Question: I am pretty new in Laravel and need write a simple backend API.
I am doing smething wrong and I dont know what, because I get some of data from Suppliers table and empty array .
I am trying to get all data from two related tables - PAYMENTS and SUPPLIERS.
It's a one to many relation SUPPLIERS_ID in PAYMENTS table is connected with ID in SUPPLIERS. Here I give You a graphic representation:

Here's my code:
'''
<?php
namespace App;
use Illuminate\Database\Eloquent\Model;
class Suppliers extends Model
{
public function payments()
{
return $this->hasMany('App\Payments');
}
}
'''
'''
<?php
namespace App;
use Illuminate\Database\Eloquent\Model;
class Payments extends Model
{
public function suppliers()
{
return $this->hasOne('App\Suppliers');
}
}
'''
'''
use App\Payments;
use App\Suppliers;
use Illuminate\Http\Request;
use Illuminate\Http\Response;
class PaymentsController extends Controller
{
public function index()
{
$payments = Suppliers::with('payments')->get();
return response($payments, Response::HTTP_OK);
}
}
'''
And i get the following answear:
'''
[{"id":1,"name":"Ekonaft","adress":"33-100 Tarnow ","email":"ekonaft@gmail.com","payments":[]},
{"id":2,"name":"Orlen","adress":"Ares testowy","email":"email@email.pl","payments":[]}]
'''
What I'm doing wrong that I get te empty array on the end of each object?
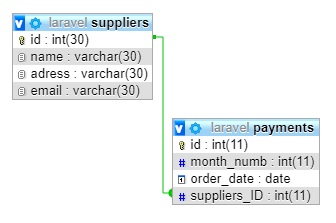
Answer: Try the inverse relationship on payments
'''
belongsTo = has a foreign key to another table
'''
Quoting an example
> <URL>
This is how you can access suppliers from Payments
'''
<?php
namespace App;
use Illuminate\Database\Eloquent\Model;
class Payments extends Model
{
public function suppliers()
{
return $this->belongsTo('App\Suppliers');
}
}
'''
This is payments from suppliers
'''
<?php
namespace App;
use Illuminate\Database\Eloquent\Model;
class Suppliers extends Model
{
public function payments()
{
return $this->hasMany('App\Payments','suppliers_ID','id');
}
}
'''
Also, make sure the id's are visible on the output (if id's are hidden, laravel can't work with the relationship). You can also specify the keys on the relationship if you want to use 'hasOne'
Edit: add the keys names within the relation, your fk naming is in capslock